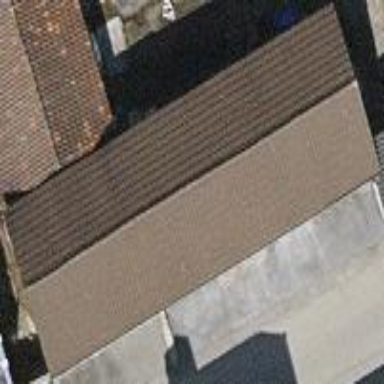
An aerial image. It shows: Garages with gabled roofs.